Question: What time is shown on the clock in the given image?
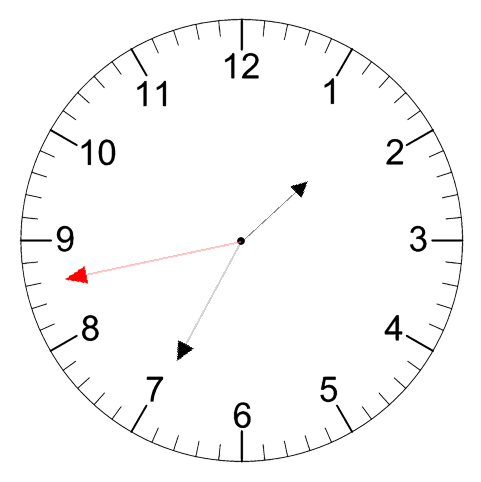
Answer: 01:34:43